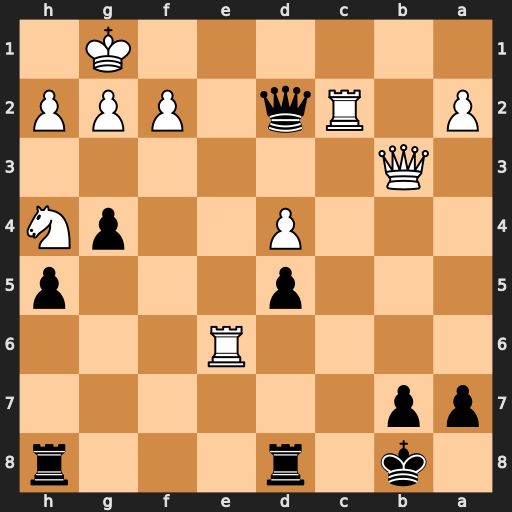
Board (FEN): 1k1r3r/pp6/4R3/3p3p/3P2pN/1Q6/P1Rq1PPP/6K1
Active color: b
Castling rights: -
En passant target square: -
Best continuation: Qd1+ Re1 Qxe1#